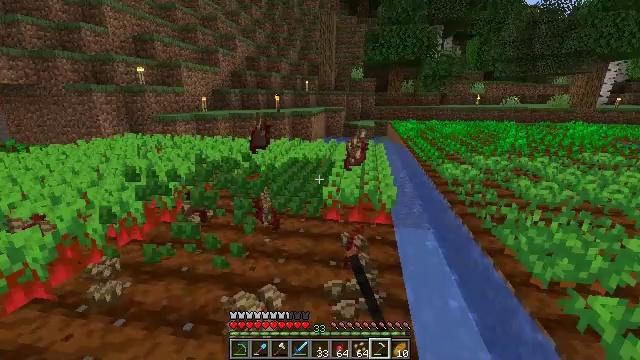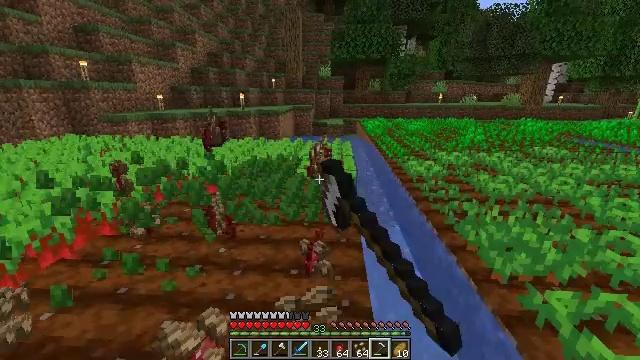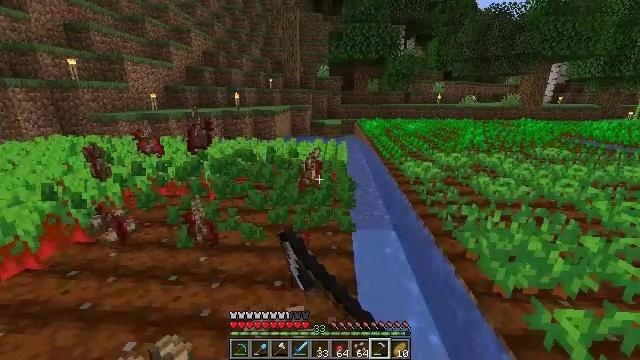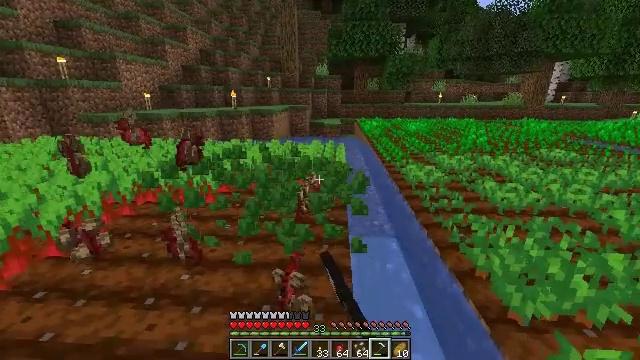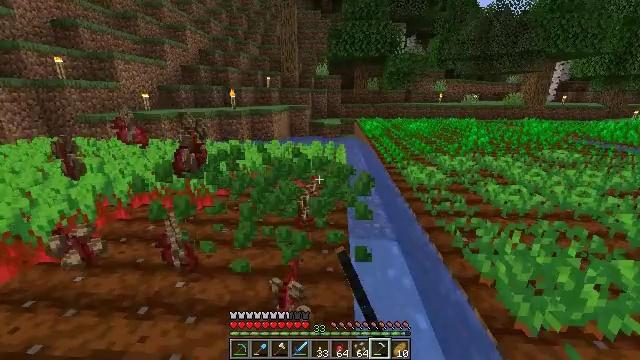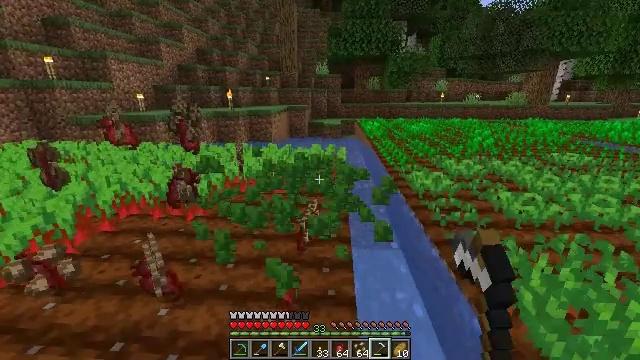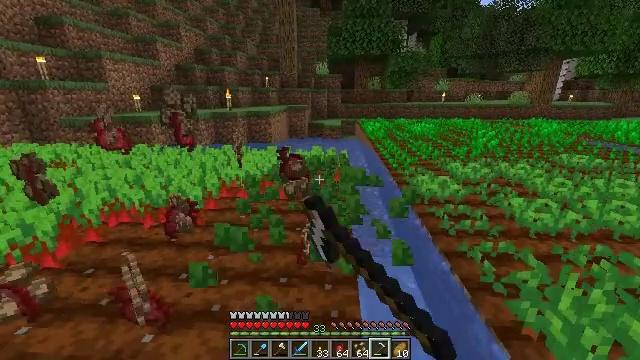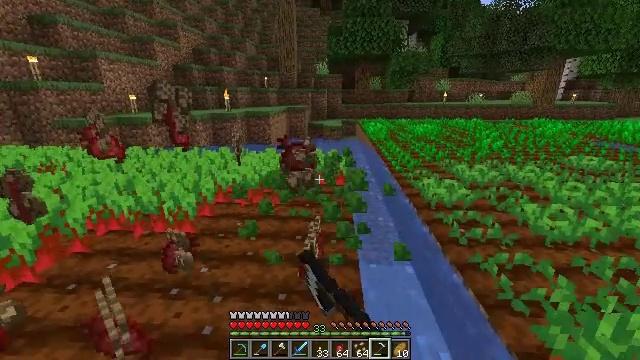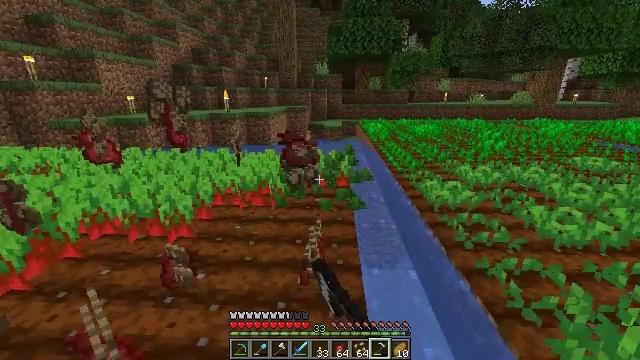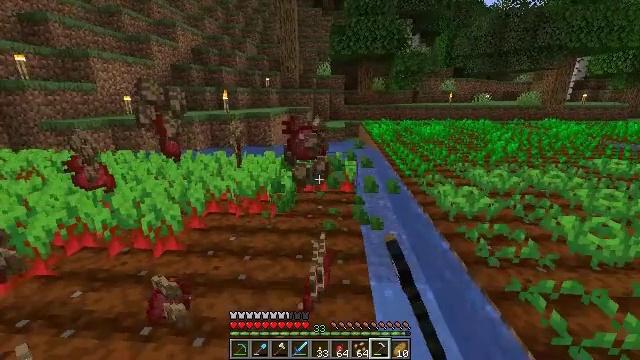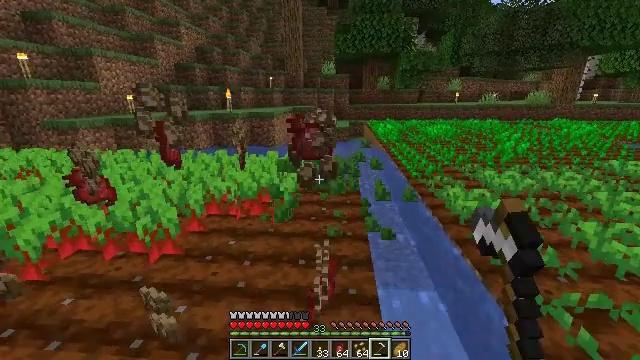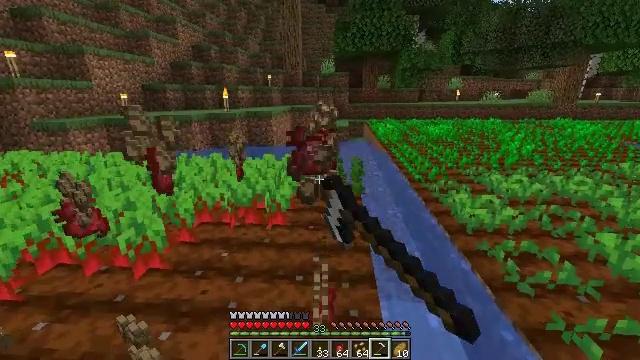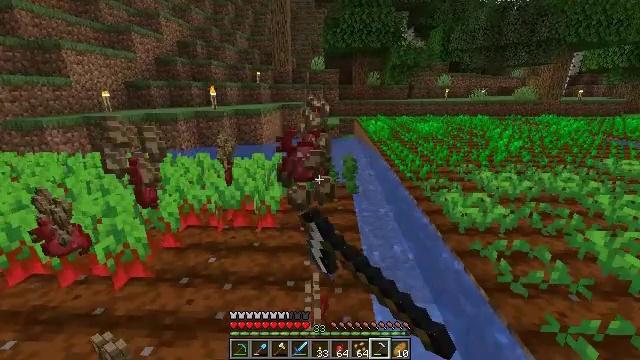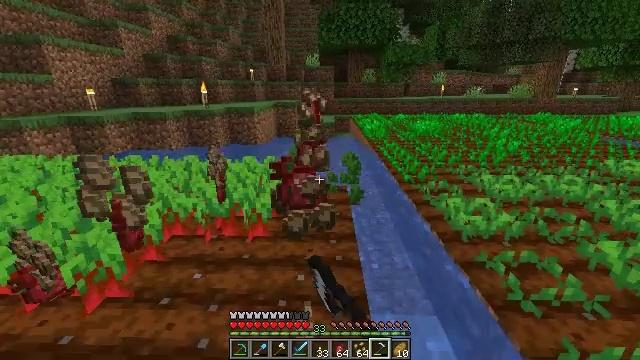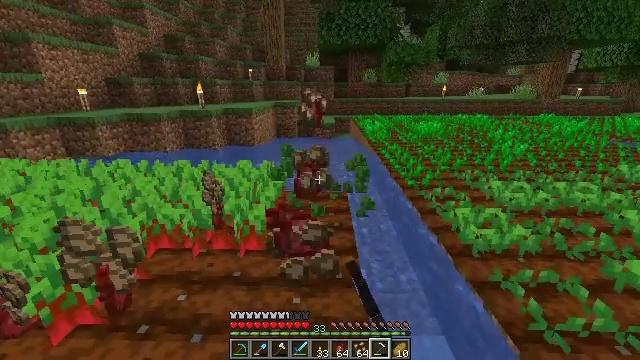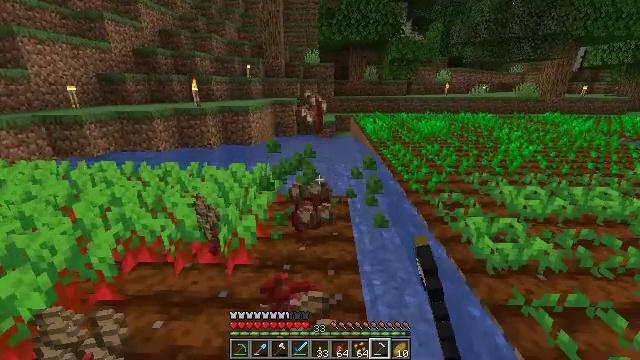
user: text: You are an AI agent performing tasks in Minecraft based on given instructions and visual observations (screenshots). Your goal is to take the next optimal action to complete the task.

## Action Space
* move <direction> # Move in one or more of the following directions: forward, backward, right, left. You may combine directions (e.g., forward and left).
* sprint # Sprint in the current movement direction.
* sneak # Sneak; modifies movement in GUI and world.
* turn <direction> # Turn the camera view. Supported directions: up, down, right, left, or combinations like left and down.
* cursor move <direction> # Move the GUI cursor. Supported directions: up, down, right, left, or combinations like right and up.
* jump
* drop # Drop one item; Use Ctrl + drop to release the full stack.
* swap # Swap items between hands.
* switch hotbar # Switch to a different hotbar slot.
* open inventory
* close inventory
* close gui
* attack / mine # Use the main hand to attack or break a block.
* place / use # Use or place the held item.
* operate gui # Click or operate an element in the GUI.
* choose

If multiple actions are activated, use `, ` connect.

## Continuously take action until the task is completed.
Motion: motion action
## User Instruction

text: Harvest beetroots from the farm.
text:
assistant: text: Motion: move forward and move right, turn right, attack / mine
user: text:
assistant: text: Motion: move forward, attack / mine
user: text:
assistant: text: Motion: move forward, attack / mine
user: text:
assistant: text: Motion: move forward, attack / mine
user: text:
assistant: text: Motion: move forward, attack / mine
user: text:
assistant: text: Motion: move forward, attack / mine
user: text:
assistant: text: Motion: move forward, attack / mine
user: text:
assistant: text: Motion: move forward, attack / mine
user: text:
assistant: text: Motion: move forward, attack / mine
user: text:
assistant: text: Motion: move forward, attack / mine
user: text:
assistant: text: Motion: move forward, attack / mine
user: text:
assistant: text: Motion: move forward, turn right, attack / mine
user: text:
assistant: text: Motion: move forward, turn right, attack / mine
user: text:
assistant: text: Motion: move forward, attack / mine
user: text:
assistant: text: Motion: move forward, attack / mine
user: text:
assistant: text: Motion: move forward, turn down, attack / mine
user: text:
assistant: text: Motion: move forward, turn left and down, attack / mine
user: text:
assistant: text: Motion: move forward, turn left, attack / mine
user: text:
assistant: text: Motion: move forward, turn left, attack / mine
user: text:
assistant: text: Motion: move forward and move right, turn left, attack / mine
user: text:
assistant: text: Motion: move forward and move right, turn left, attack / mine
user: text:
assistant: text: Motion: move forward and move right, turn left and down, attack / mine
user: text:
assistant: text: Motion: move forward and move right, turn left and down, attack / mine
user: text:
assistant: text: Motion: move forward and move right, turn left and down, attack / mine
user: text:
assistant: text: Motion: move forward and move right, turn left and down, attack / mine
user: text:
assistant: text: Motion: move right, turn left and down, attack / mine
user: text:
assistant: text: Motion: move right, attack / mine
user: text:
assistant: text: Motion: move forward and move right, turn left and up, attack / mine
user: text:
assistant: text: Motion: move forward and move right, turn left and up, attack / mine
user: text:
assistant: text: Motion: move forward and move right, turn left and up, attack / mine